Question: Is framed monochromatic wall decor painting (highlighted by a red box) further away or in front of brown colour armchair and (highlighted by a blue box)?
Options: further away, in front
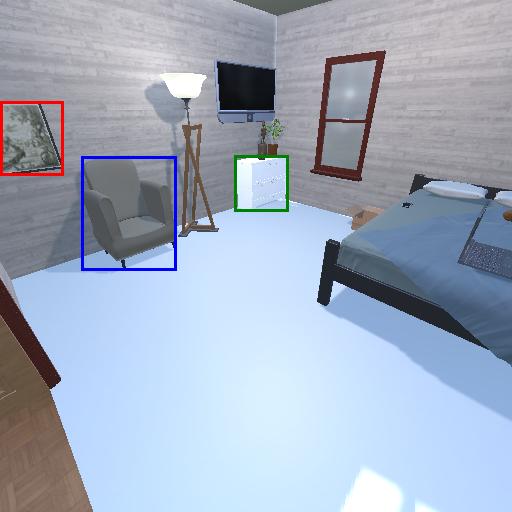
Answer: further away